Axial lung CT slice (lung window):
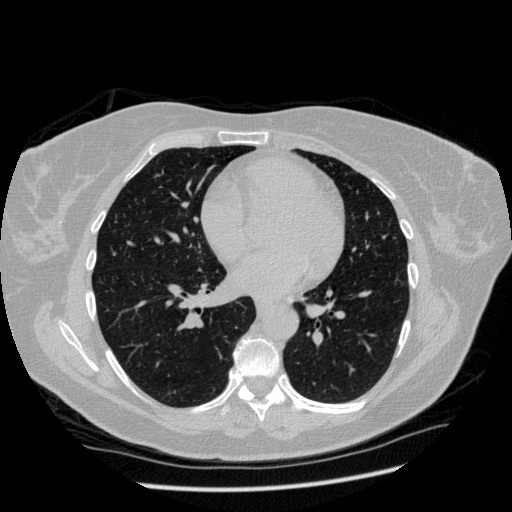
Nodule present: no